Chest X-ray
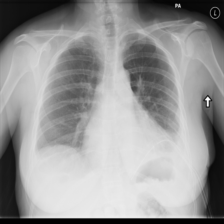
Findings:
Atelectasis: negative
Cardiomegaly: negative
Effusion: negative
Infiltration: negative
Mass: negative
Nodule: negative
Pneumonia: negative
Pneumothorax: negative
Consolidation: negative
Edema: negative
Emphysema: negative
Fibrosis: negative
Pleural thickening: negative
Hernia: negative